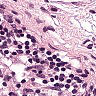
Metastatic tissue present: no